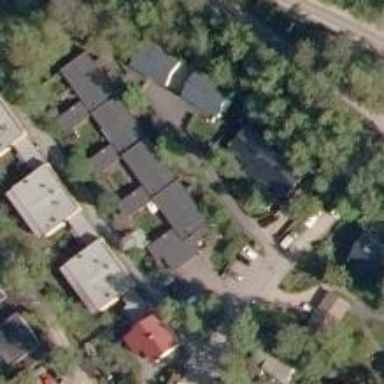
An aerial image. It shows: Terrace building.